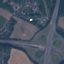
Land use / land cover: Highway